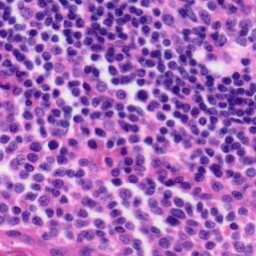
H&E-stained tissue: Tonsil